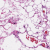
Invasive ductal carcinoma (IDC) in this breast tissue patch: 0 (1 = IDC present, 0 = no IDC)